一年级 · 计数
班主任想给一（1）班的每个同学准备一本成长记录手册, 一共需要准备多少本?

$\square \bigcirc \square=\square$ (枌)
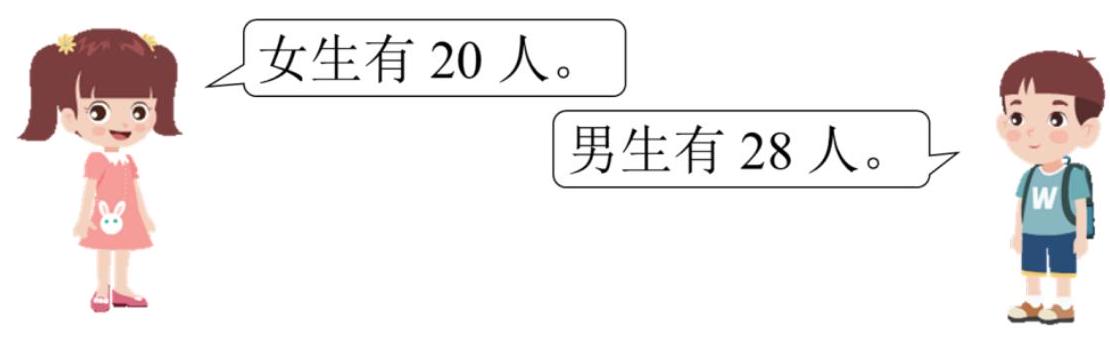
答案: 详解$20+28=48$ (本)
答: 一共需要准备 48 本成长记录手册。